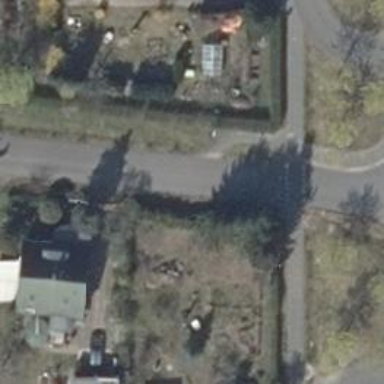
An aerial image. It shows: Table-style traffic calming feature.